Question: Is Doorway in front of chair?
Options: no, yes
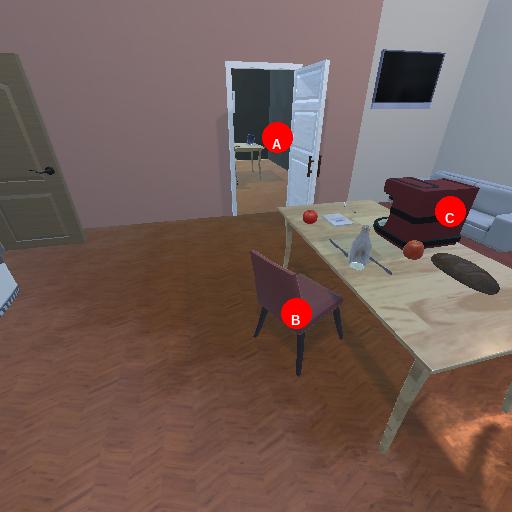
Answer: no